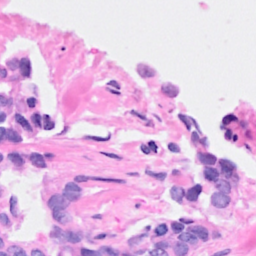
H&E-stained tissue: Breast